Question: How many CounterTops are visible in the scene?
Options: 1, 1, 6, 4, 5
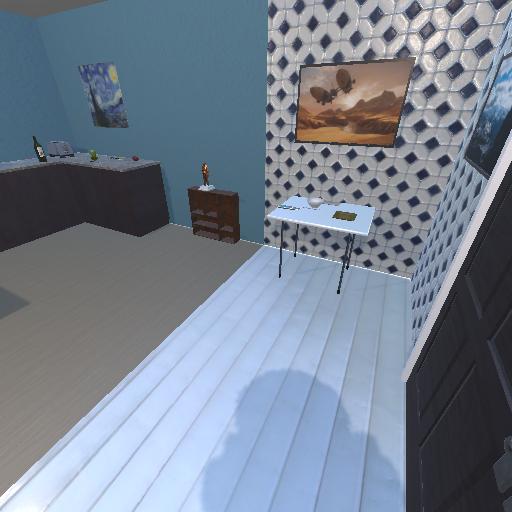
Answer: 1